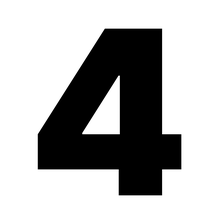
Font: Inter_Black